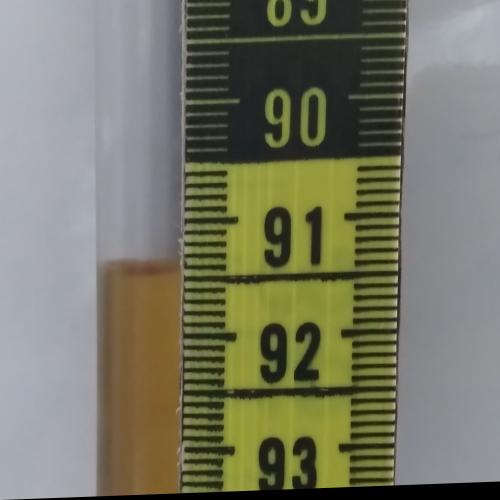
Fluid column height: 91.4 cm